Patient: sex M, age 42
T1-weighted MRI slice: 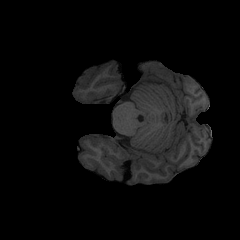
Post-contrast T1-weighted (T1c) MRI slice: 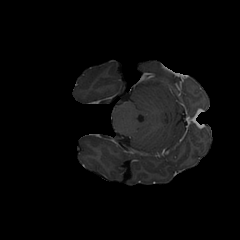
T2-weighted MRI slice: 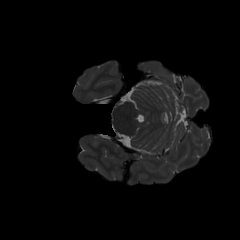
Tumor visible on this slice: no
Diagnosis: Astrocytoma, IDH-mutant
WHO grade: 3